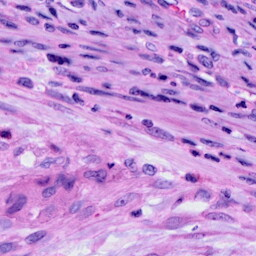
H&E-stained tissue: Cervix